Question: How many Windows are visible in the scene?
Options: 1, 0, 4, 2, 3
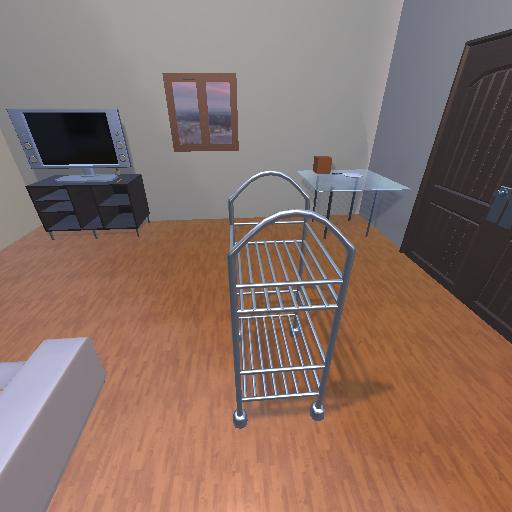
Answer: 1